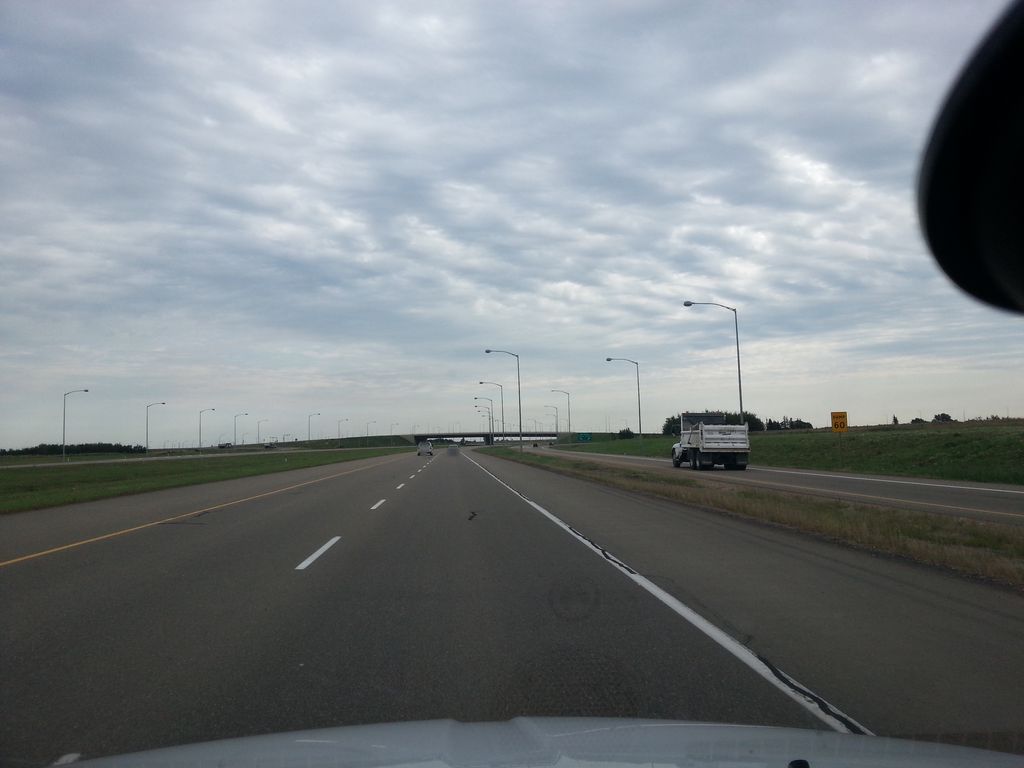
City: edmonton